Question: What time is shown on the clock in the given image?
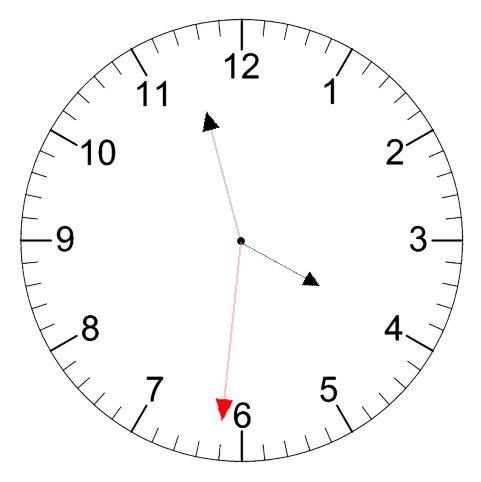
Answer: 03:57:31